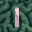
Label: 1